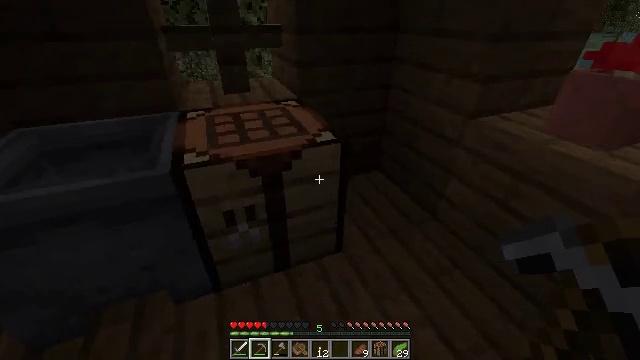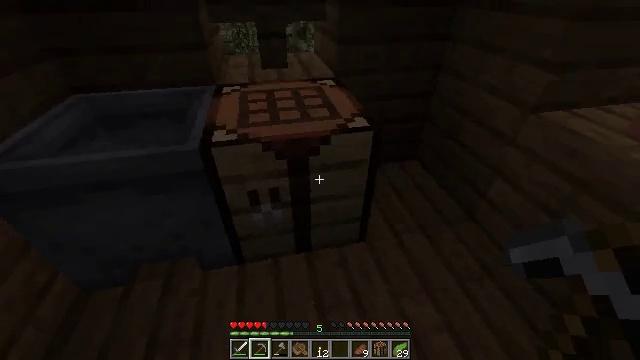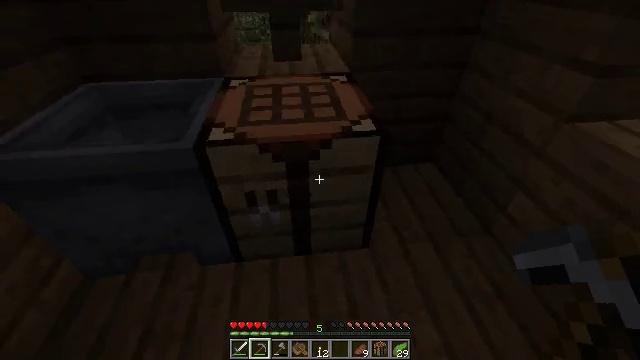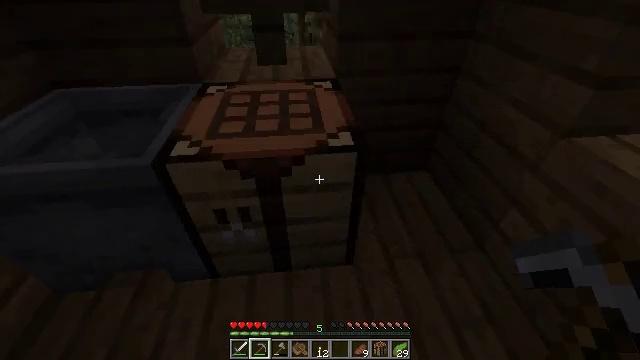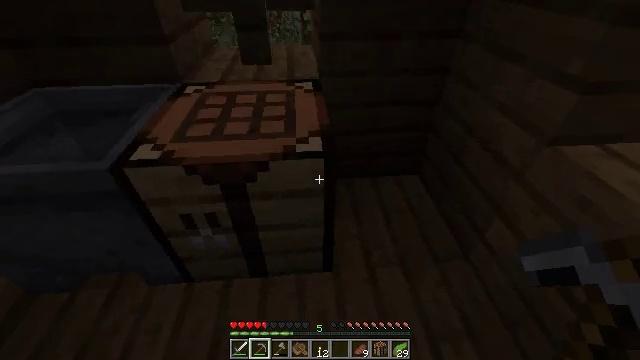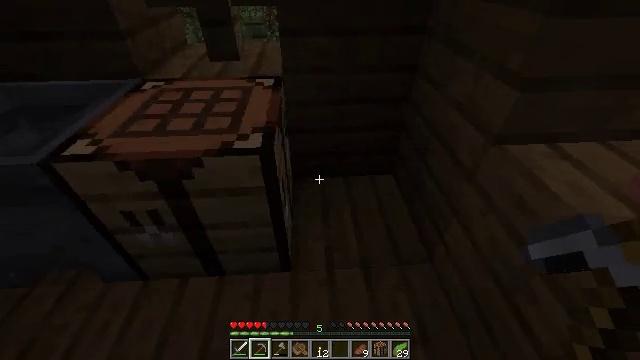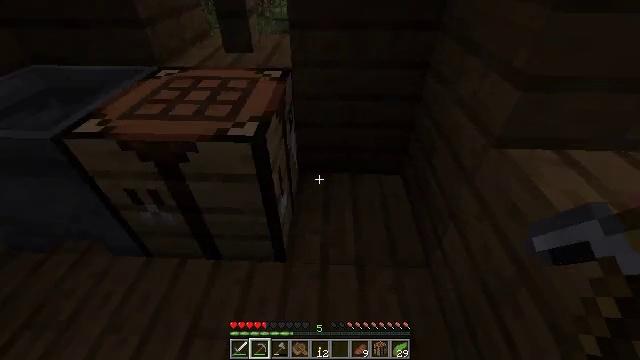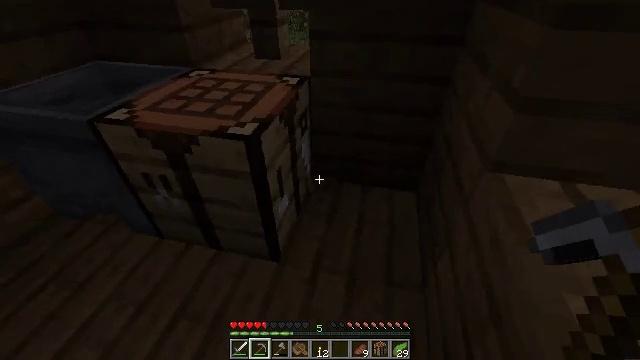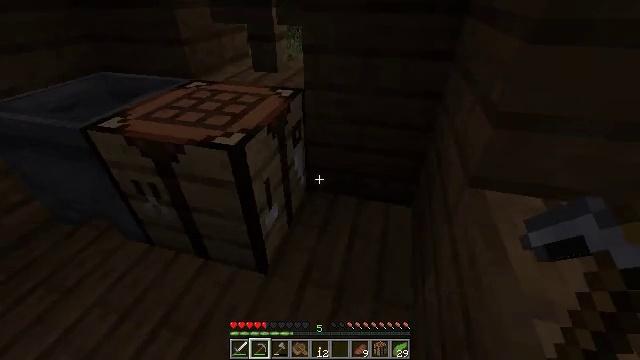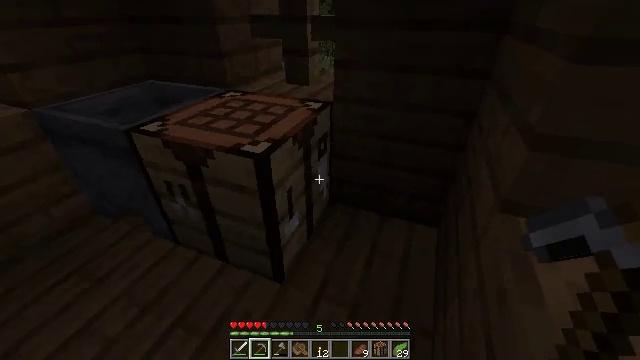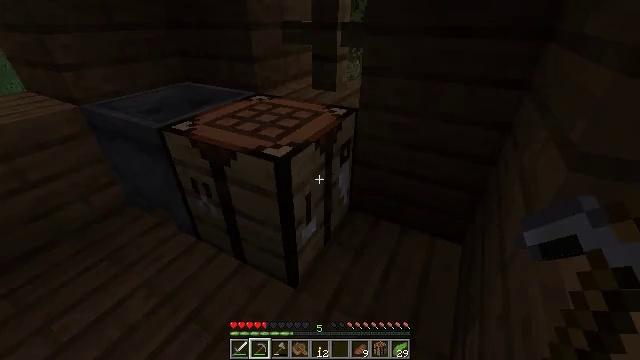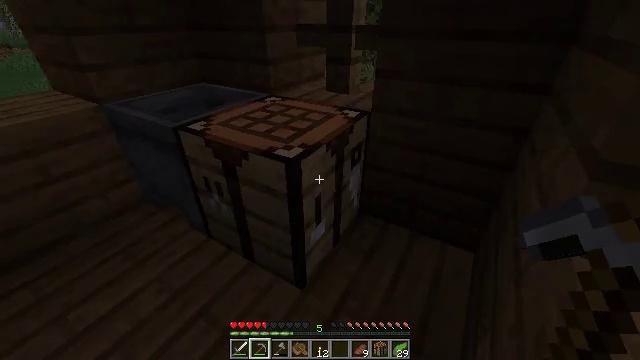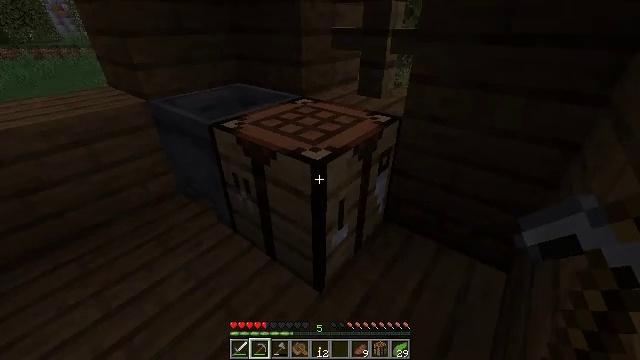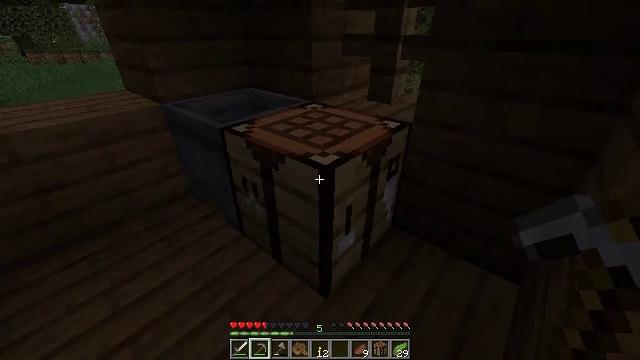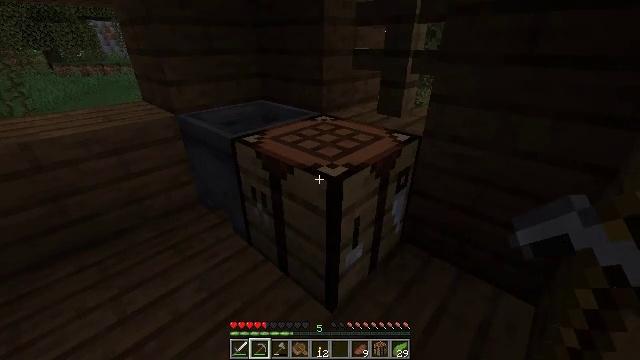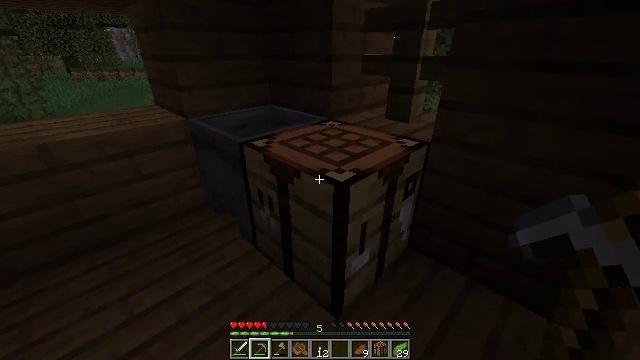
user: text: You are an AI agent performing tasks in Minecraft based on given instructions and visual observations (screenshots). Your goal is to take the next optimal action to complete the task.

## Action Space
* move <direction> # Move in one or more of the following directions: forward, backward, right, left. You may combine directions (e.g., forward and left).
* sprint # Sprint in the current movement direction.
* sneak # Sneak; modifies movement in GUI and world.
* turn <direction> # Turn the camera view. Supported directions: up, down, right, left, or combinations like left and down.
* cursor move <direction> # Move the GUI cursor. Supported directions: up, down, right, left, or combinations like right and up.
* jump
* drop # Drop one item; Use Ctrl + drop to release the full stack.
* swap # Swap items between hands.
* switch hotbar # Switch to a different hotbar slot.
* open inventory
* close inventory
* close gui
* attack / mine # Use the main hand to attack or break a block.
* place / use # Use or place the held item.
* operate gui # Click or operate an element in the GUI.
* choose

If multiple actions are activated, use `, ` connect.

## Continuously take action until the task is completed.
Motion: motion action
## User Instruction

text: Break the potted red mushroom pot.
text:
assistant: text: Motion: move forward and move right, turn left and down
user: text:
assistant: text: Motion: move forward and move right, turn left and down
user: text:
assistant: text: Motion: move right
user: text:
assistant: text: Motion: move right, turn left
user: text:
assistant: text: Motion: move right, turn left
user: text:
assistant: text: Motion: move right, turn left
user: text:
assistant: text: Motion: move right, turn left and up
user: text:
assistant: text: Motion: move right, turn left and up
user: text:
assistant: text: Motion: turn left and up
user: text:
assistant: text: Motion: turn left and up
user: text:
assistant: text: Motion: turn left
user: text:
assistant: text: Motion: turn left
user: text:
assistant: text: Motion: turn left and up
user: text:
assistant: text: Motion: turn left and up
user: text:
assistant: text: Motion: turn left and up
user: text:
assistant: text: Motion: no_op
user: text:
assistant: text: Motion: no_op
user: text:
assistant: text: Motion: attack / mine
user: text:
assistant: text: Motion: attack / mine
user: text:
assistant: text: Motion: attack / mine
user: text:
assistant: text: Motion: attack / mine
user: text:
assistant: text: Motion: attack / mine
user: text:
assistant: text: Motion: attack / mine
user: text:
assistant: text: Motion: attack / mine
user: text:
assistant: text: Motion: attack / mine
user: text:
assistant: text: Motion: attack / mine
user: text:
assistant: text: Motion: attack / mine
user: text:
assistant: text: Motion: attack / mine
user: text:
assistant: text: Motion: attack / mine
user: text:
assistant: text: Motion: attack / mine